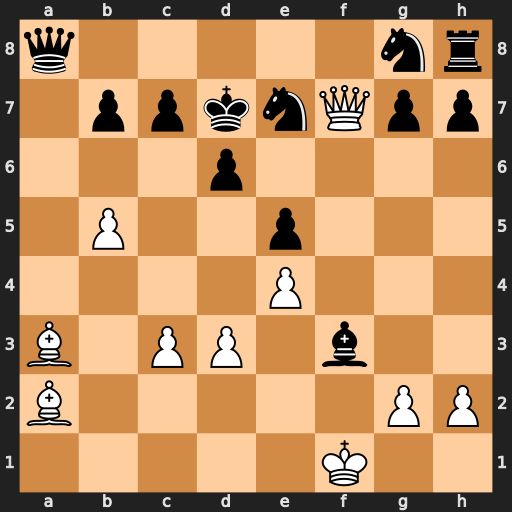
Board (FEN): q5nr/1ppknQpp/3p4/1P2p3/4P3/B1PP1b2/B5PP/5K2
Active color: w
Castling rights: -
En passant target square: -
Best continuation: Be6+ Kd8 Qf8#